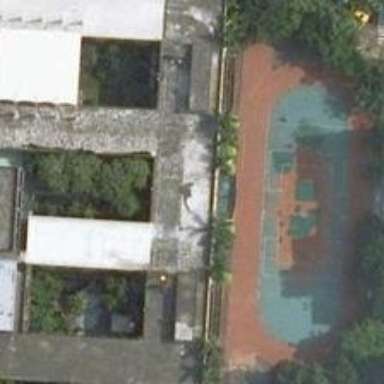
The playground is located in the area surrounded by the building and the dense vegetations .